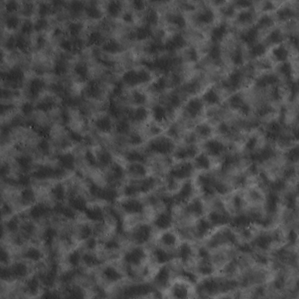
Label: non_frost